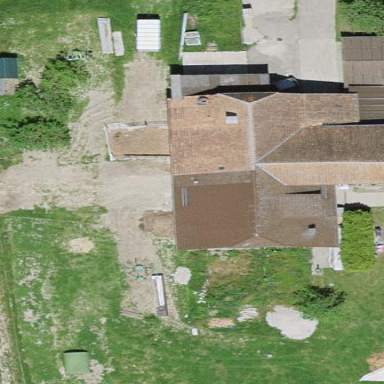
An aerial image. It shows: Farm building.